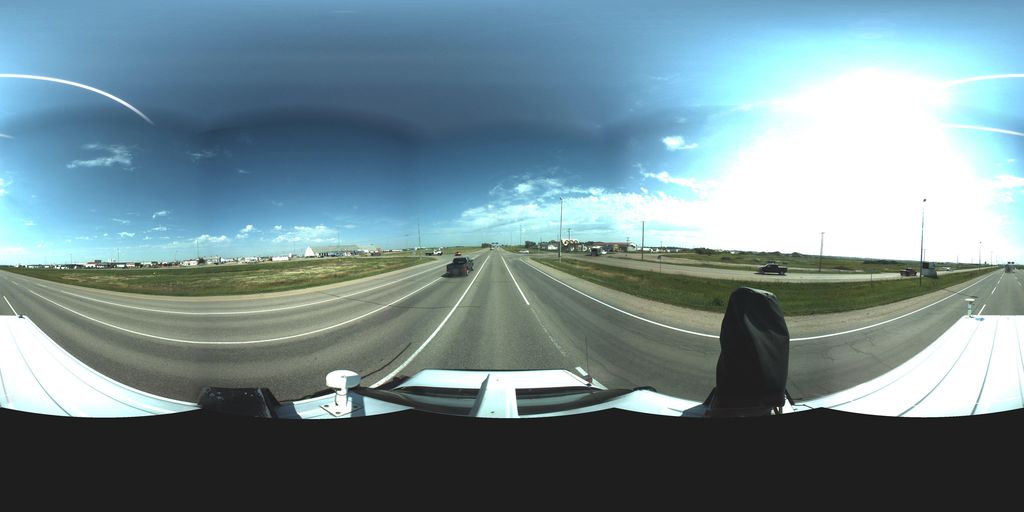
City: saskatoon